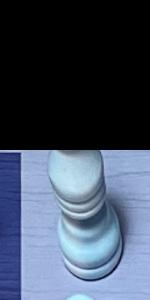
Label: Bishop_White